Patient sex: M
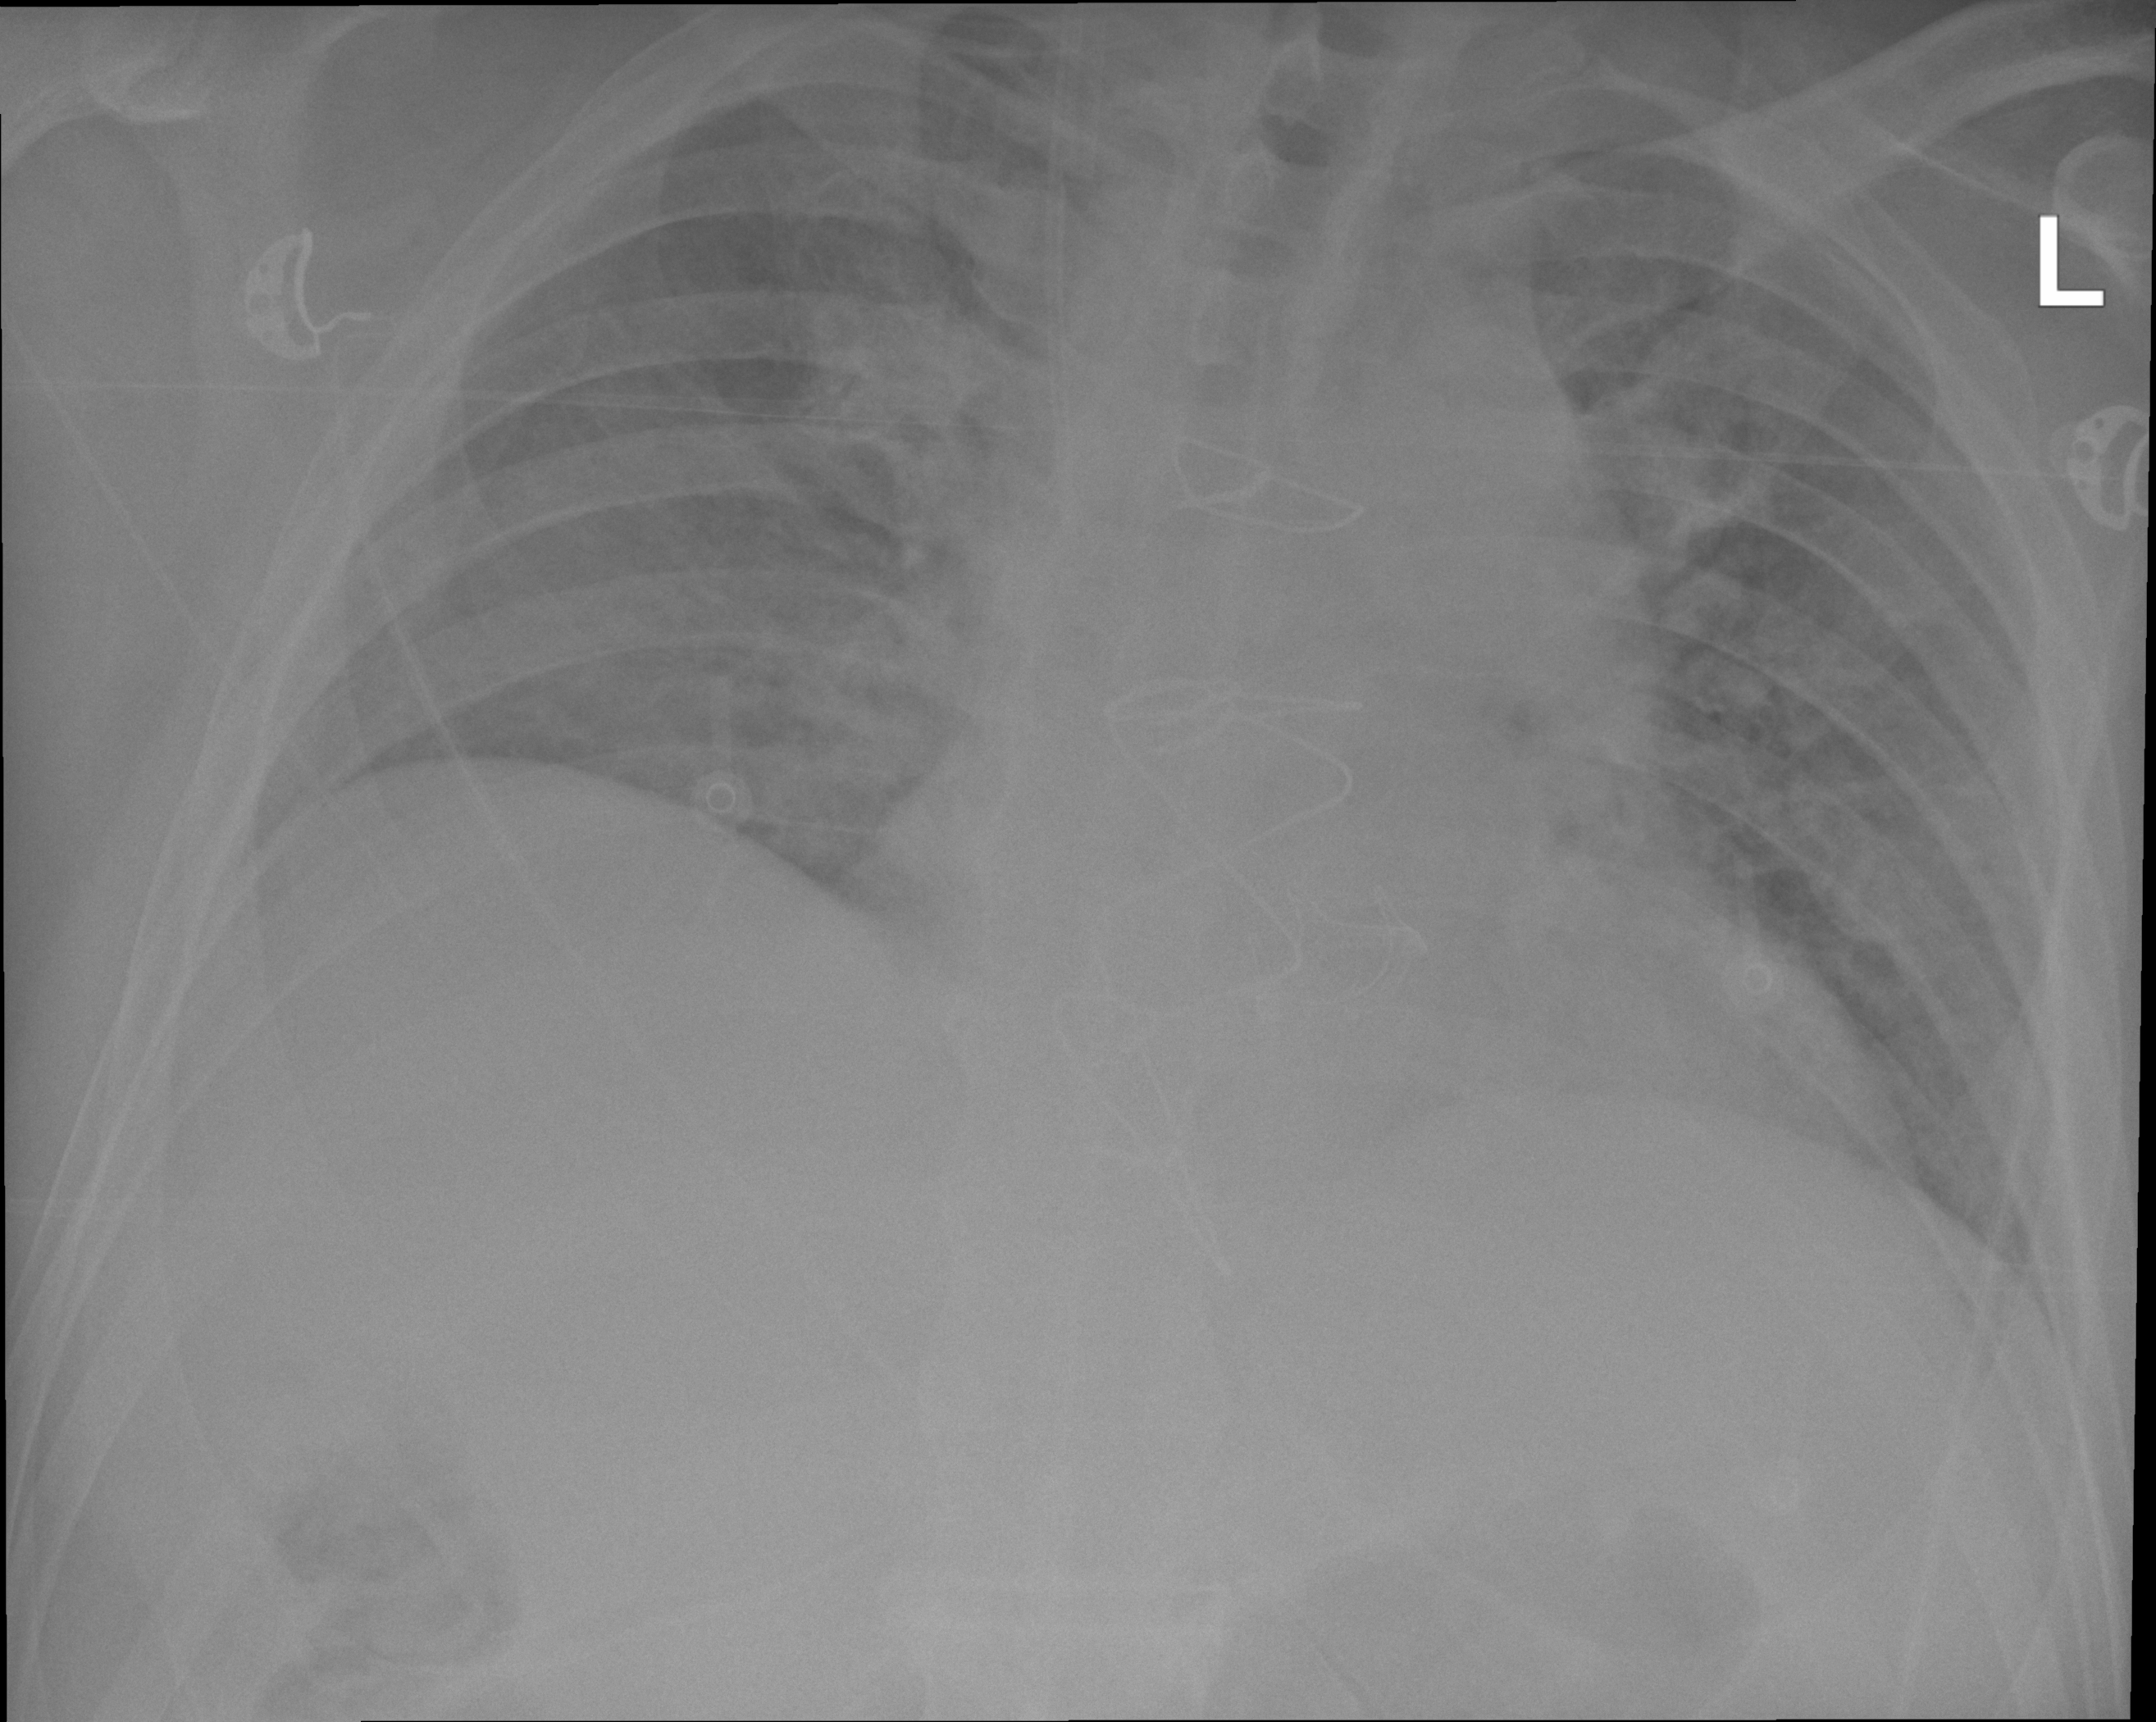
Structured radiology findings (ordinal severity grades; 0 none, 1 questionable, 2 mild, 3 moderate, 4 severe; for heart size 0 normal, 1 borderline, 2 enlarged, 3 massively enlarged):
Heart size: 2
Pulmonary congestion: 3
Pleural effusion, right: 0
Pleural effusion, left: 0
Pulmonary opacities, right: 2
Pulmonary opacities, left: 2
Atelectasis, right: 2
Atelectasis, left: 2